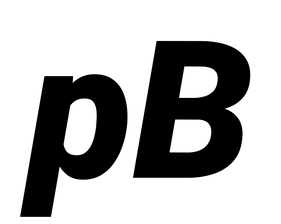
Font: Roboto-Italic_Black_Italic